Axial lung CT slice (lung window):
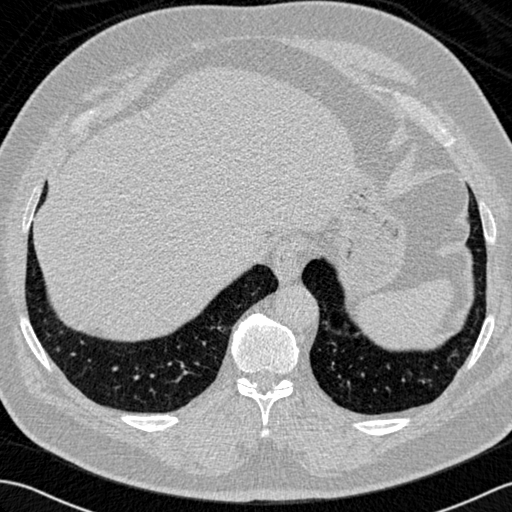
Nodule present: no